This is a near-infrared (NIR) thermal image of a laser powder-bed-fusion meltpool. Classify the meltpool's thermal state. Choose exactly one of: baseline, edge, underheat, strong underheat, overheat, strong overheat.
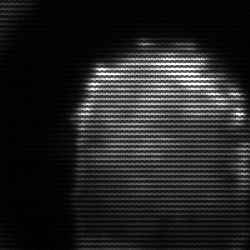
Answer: baseline